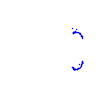
Particle: proton